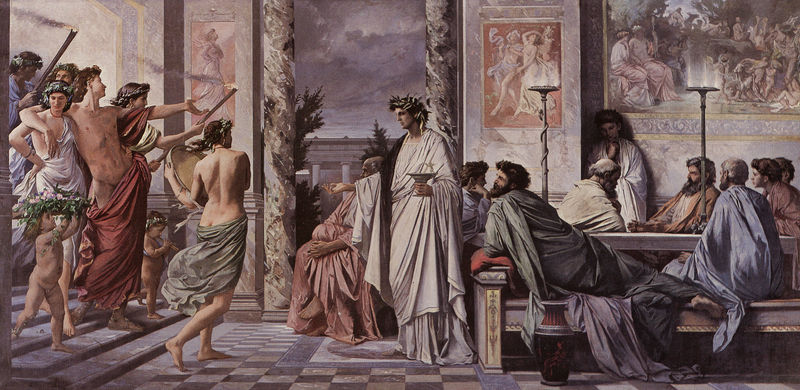
Titel: Das Gastmahl des Plato (erste Fassung)
Künstler: Anselm Feuerbach
Standort: Karlsruhe
Institution: Staatliche Kunsthalle
Schlagwörter: blau, feuer, gemälde, gewitter, himmel, mann, nackt, schatten, wolken, frauen, grün, landschaft, blumen, fenster, frau, grau, kariert, kleider, lampen, licht, marmor, männer, paris, raum, rücken, säule, säulen, tisch, tür, weiss, gebäude, haus, rot, tuch, fest, gesellschaft, herren, party, tanz, feier, feiern, gelage, rahmen, schale, stein, bild, öl, boden, gewand, tücher, gewänder, kind, instrumente, musik, krone, kinder, putte, putto, vase, apfel, aussicht, balkon, liegen, italien, pflaster, lila, violett, bank, saal, treppe, historienbild, kaiser, wein, grazien, wandgemälde, wandmalerei, kerze, muse, kerzen, stufen, junge, liegend, scham, stola, tor, halle, wände, gefäß, antike, durchblick, palast, fliesen, kranz, lorbeer, lorbeerkranz, mahl, orgie, trommel, wandschmuck, römer, liege, wandbilder, bankett, mauern, antik, götter, bacchus, toga, griechisch, musen, fresken, lokalfarben, fresko, bild im bild, wandbild, tunika, fackel, römisch, siegeskranz, klassizistisch, tamburin, oliven, caesar, fackeln, musikinstrumente, trommeln, bodenfliesen, banket, kron, tunik, usen, anliegen, davd, e, m,änner, kranzen, scjhale, mann toga, anntike